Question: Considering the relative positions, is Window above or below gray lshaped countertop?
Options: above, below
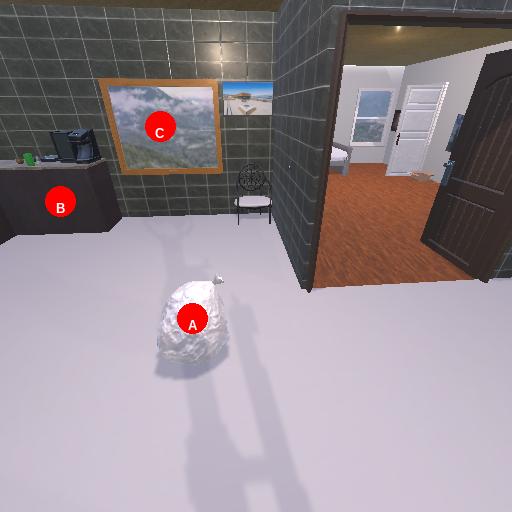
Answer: above